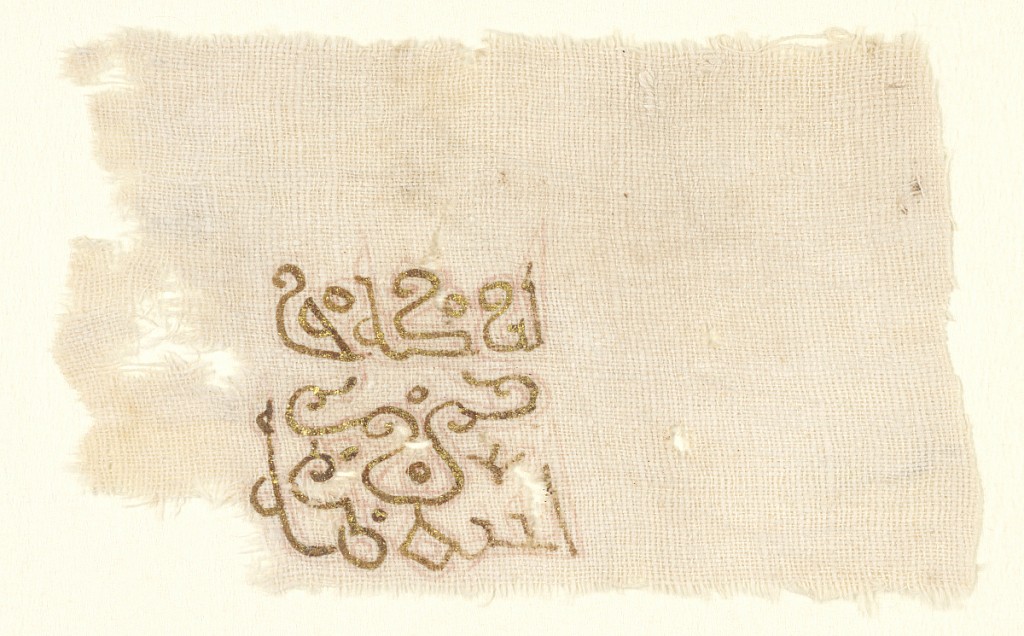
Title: Textile
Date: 9th–10th century
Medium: cotton Technique: painted and printed; tiraz printed
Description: Small rectangle of undyed cotton cloth stamped in red (now very faint) with square formed by two lines of outlined characters of decorated Kufic; painted over (at a later date?) with more flowing version of the same characters in dark brown adhesive substance, to much of which gold leaf still sticks.